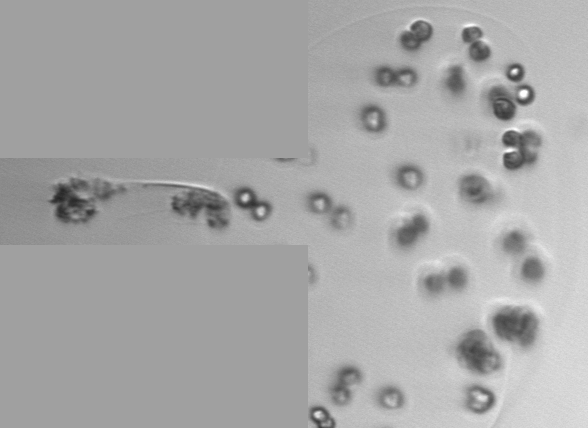
Label: Phaeocystis